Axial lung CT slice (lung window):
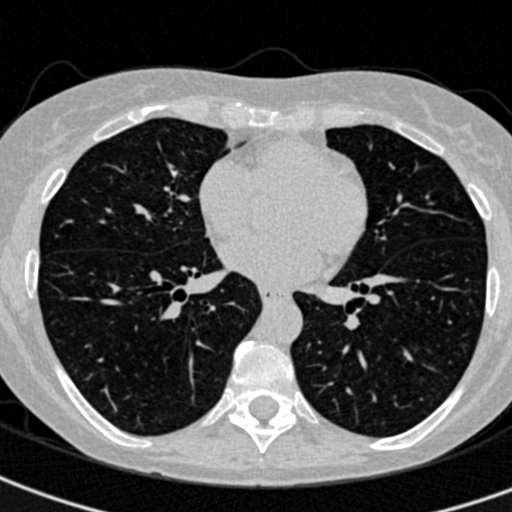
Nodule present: no